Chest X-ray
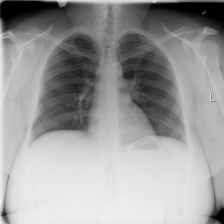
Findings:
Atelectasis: negative
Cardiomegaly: negative
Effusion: negative
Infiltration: negative
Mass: negative
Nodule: negative
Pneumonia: negative
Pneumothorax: negative
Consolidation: negative
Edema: negative
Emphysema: negative
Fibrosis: negative
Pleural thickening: negative
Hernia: negative